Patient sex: M
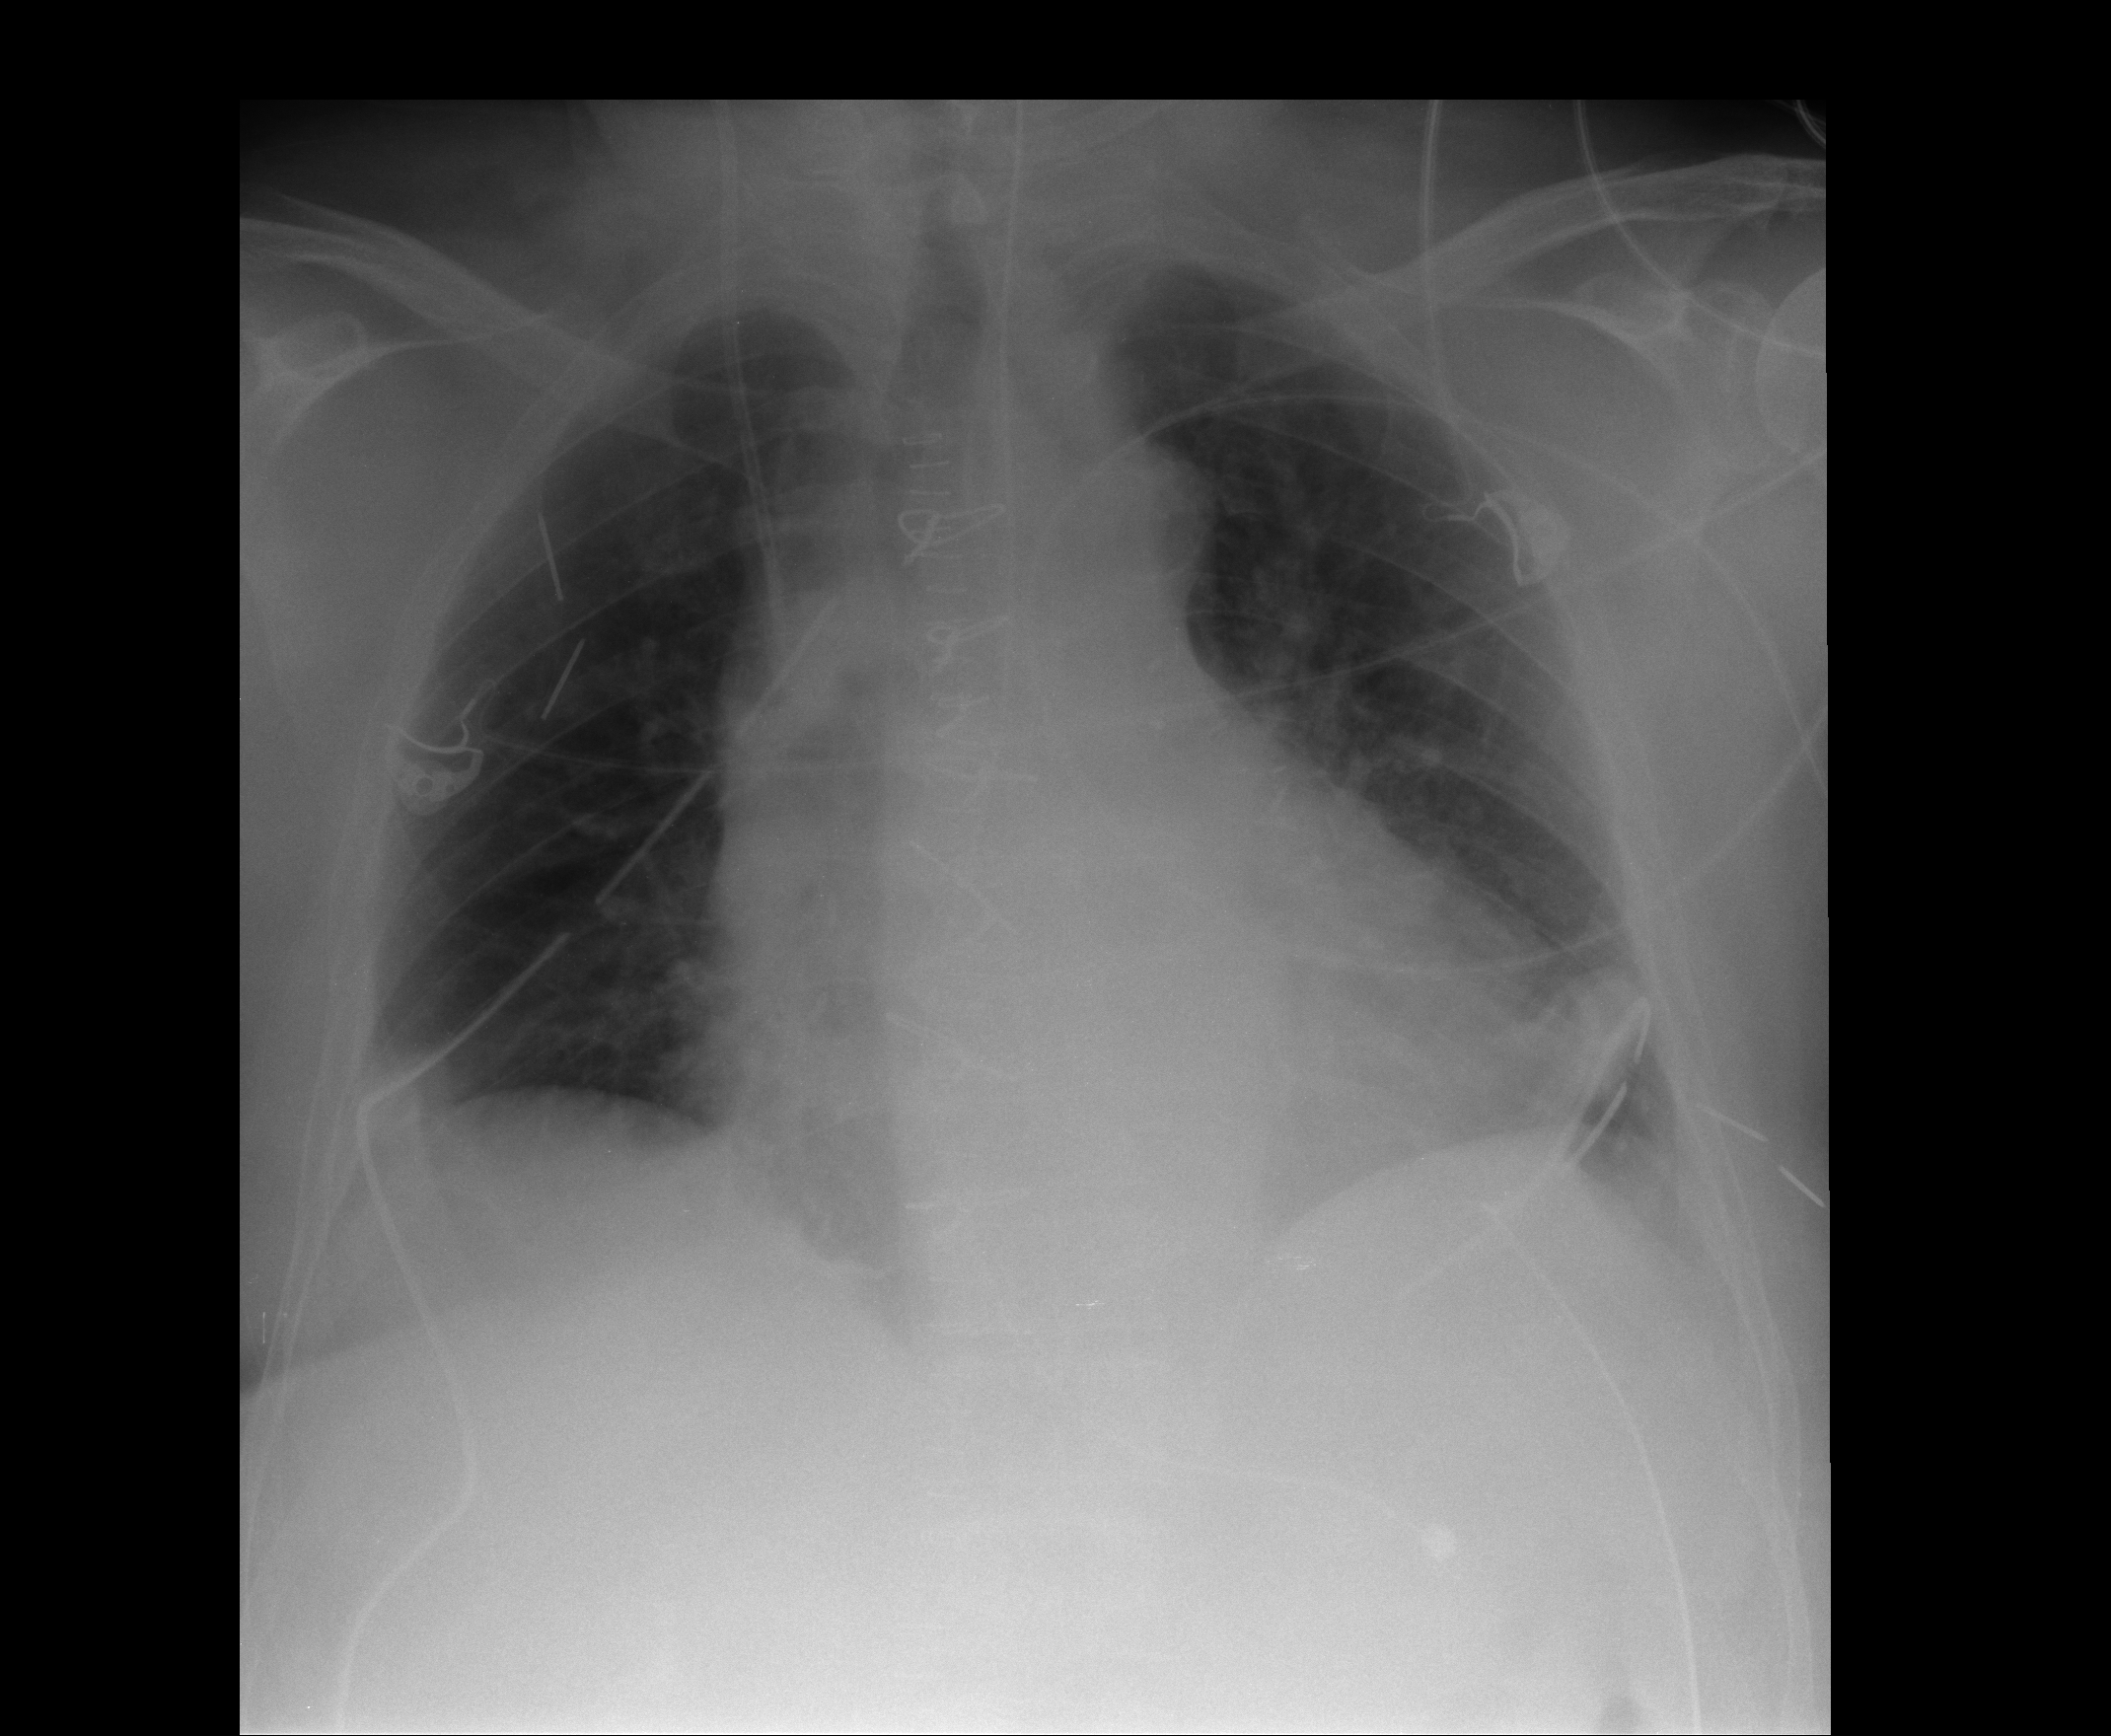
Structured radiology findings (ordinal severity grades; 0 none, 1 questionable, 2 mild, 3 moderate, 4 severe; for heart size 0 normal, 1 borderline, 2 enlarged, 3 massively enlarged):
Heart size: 2
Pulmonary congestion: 0
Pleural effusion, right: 1
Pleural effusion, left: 0
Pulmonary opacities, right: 0
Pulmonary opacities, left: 0
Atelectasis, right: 2
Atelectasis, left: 2